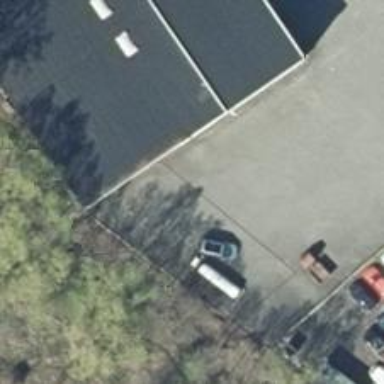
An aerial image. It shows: Fuel station.